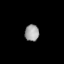
Tissue: lung
Cell type: Epithelial cells
Senescence score: 0.1527
Nuclear area (px): 230
Mean DAPI intensity: 159.122